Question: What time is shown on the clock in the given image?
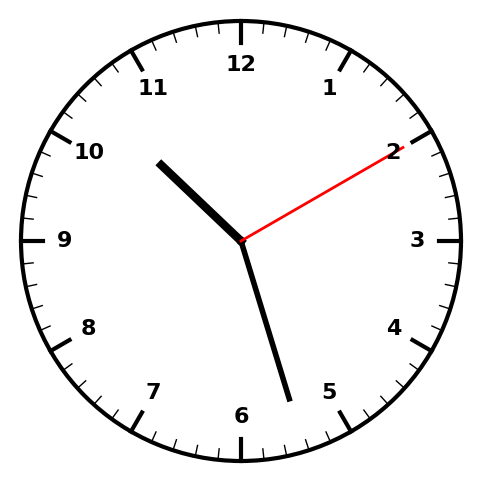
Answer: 10:27:10